Current action and preconditions to check: trajectory_clear

Your task: For each precondition in the list above, predict whether it will hold at this action.

Consider the current scene as observed from the mobile robot's camera, and analyze the predicted future states of all dynamic agents (e.g., people, animals, vehicles, or any moving entities) within the NEXT SECOND.

IMPORTANT: Only answer "very likely" if you are absolutely certain—based on strong, clear evidence—that a dynamic agent will violate the precondition in the predicted future state. Do NOT answer "very likely" for unlikely, ambiguous, or low-probability risks.

Ask yourself for each precondition: Is there a high probability, with clear and convincing evidence, that the predicted future states of any dynamic agent will interfere with the predicted future state of the currently executing action within the NEXT SECOND, causing that precondition to fail?

Assess the risk level based on these predictions. Use "likely" or "very likely" if motions create a clear risk of interference.

Use "neutral" or "improbable" if agents are nearby but their predicted paths are clearly diverging or non-conflicting.

Failure Risk Categories: "very improbable", "improbable", "neutral", "likely", "very likely"

Answer Format: Output ONLY the probability_of_failure value from these categories: "very improbable", "improbable", "neutral", "likely", "very likely"

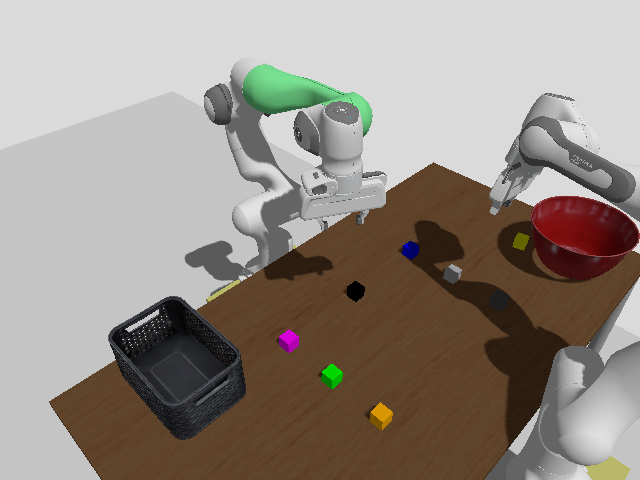

Answer: very improbable